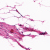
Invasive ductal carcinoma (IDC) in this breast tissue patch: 0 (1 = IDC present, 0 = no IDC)